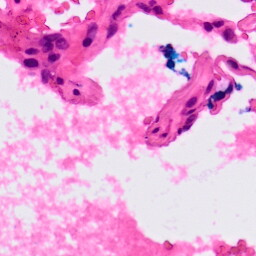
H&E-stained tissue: Lung